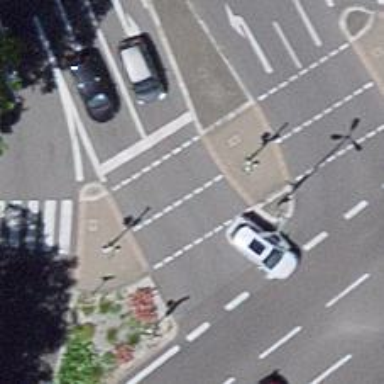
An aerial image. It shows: Road crossing with traffic signals.